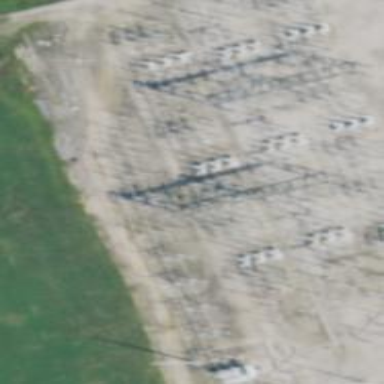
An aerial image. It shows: Switch used for power control.